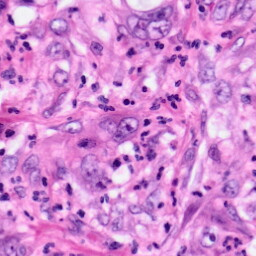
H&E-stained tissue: Pancreatic